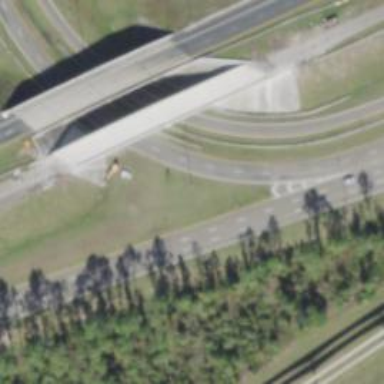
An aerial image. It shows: Asphalt motorway link.